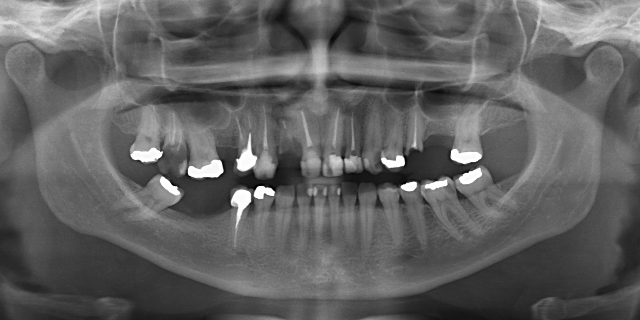
adult